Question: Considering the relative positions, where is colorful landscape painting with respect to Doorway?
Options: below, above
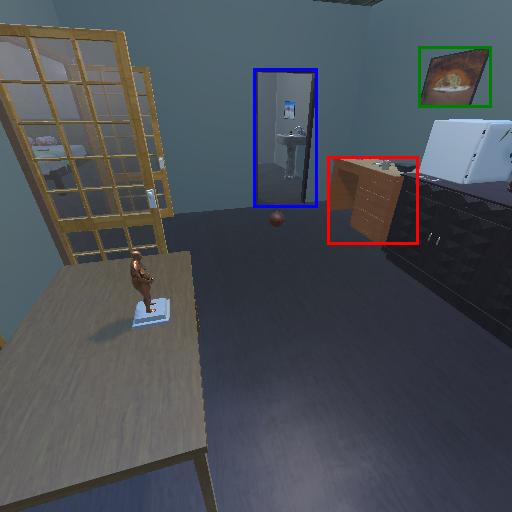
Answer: below